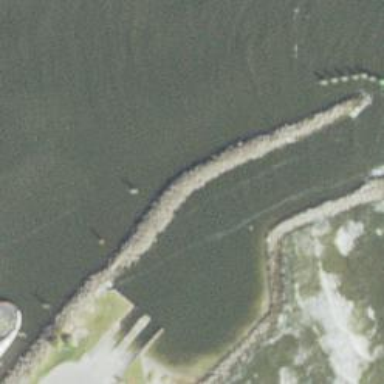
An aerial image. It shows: Breakwater structure.